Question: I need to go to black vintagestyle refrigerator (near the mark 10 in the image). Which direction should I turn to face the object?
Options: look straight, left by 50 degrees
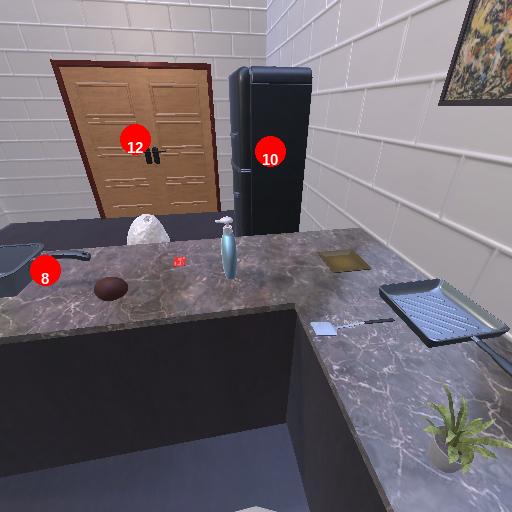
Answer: look straight